Field crop: tomato
Growth stage: 1
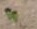
Species: solanum